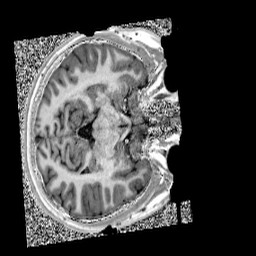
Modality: UNIT1
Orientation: axial
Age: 13
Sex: male
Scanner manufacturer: siemens
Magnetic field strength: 3 T
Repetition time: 4 s
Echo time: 0.00299 s